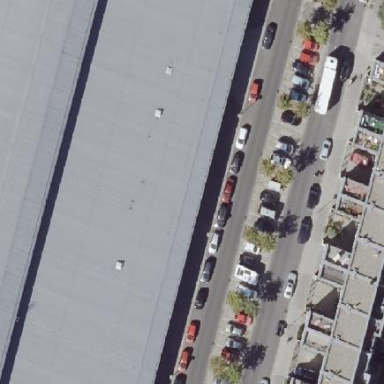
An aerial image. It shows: Parking area with sett surface.